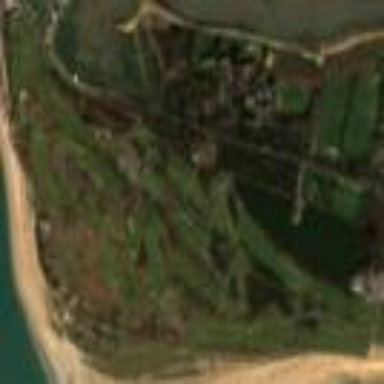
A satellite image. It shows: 18-hole golf course categorized under leisure land.